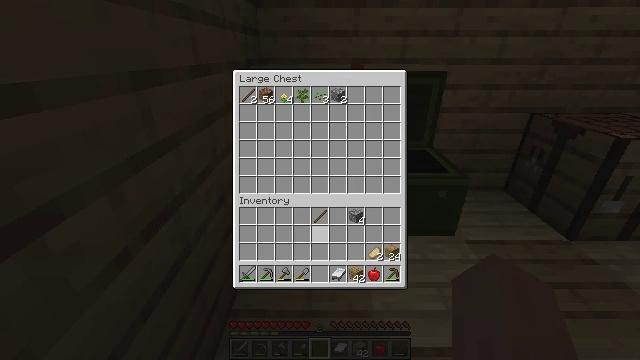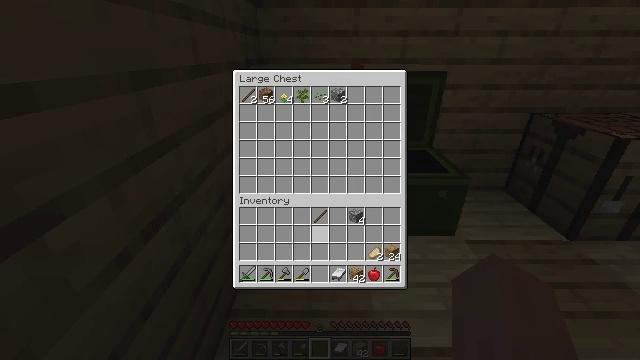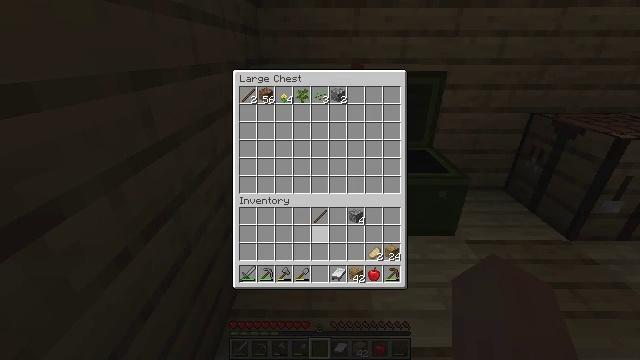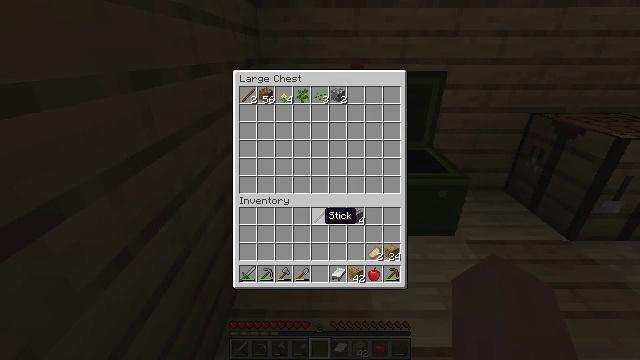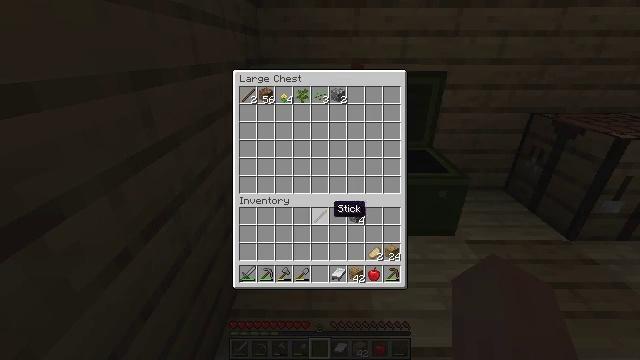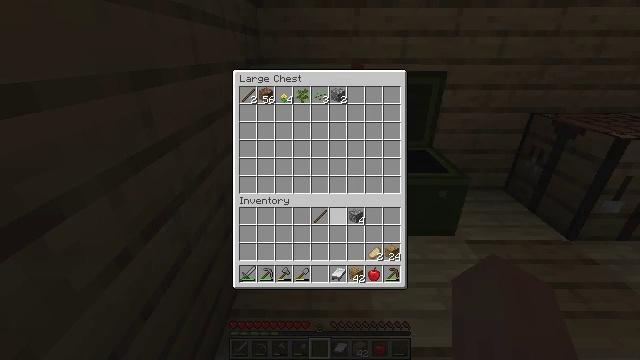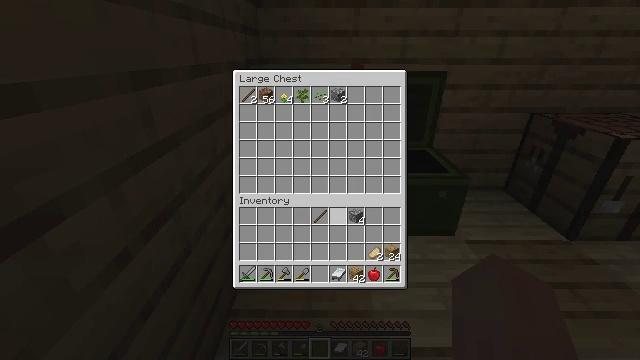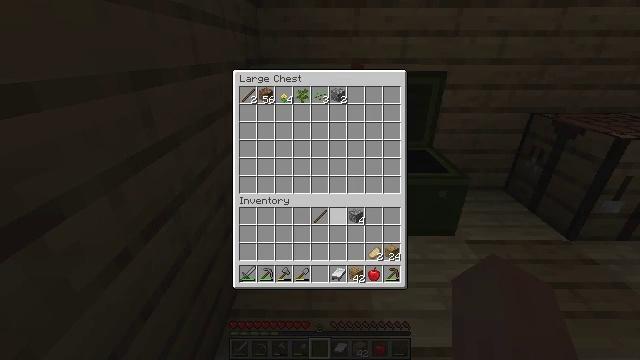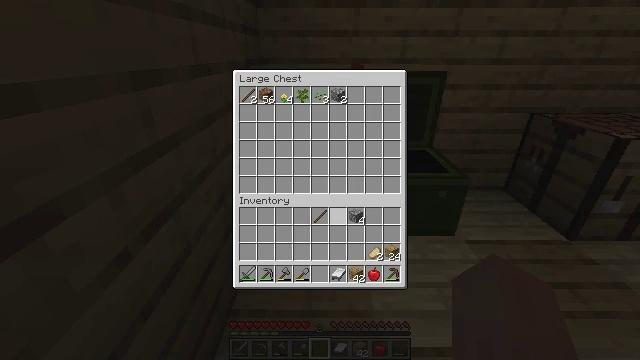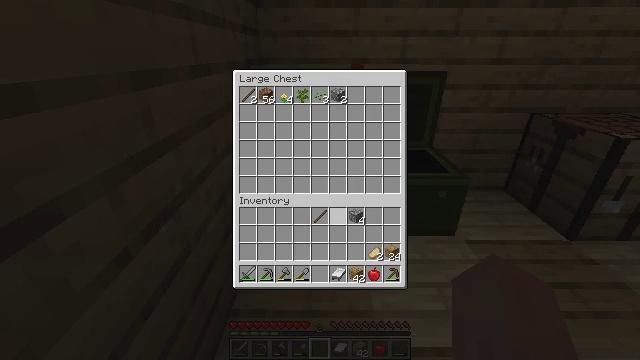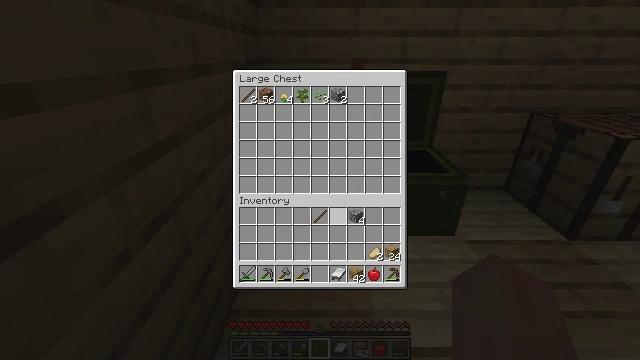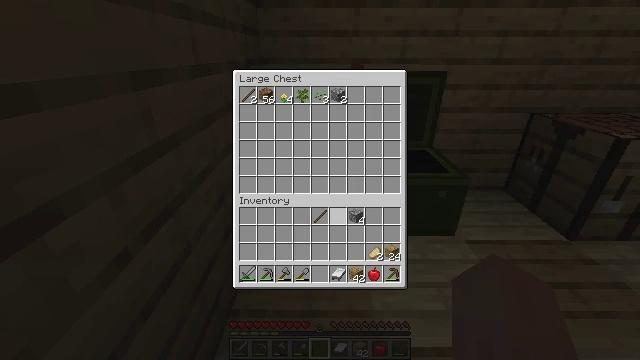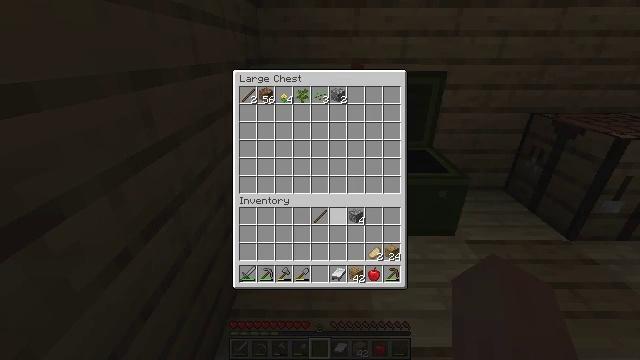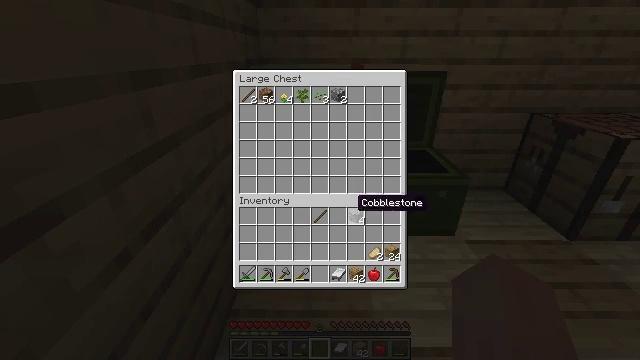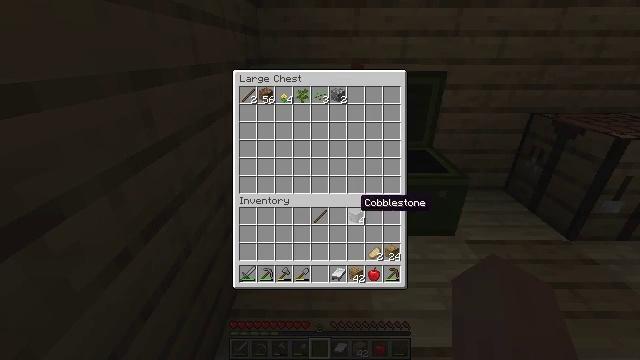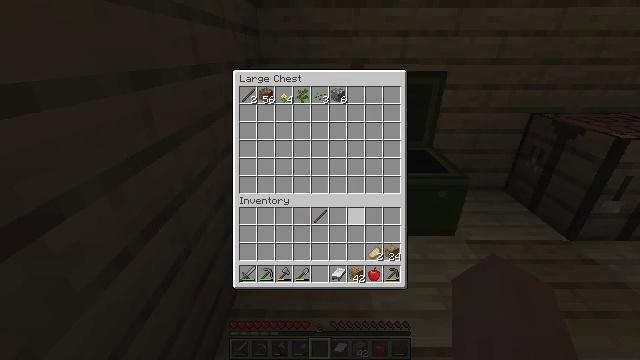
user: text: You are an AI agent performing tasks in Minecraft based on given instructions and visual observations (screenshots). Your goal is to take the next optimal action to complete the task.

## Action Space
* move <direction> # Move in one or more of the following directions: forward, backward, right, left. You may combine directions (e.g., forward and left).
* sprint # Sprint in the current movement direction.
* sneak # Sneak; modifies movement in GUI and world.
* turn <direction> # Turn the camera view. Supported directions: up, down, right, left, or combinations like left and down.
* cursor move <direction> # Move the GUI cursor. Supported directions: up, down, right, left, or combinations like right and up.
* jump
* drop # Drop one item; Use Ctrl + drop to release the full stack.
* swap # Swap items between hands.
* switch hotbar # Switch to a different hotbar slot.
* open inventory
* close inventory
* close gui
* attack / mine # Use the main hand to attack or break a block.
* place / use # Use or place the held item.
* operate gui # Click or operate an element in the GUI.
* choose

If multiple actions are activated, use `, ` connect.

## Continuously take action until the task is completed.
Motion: motion action
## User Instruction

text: To craft an oak pressure plate, use oak planks in the crafting table.
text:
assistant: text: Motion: sneak
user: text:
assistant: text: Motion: sneak, operate gui
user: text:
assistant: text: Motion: sneak, operate gui
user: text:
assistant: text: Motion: sneak, cursor move right, operate gui
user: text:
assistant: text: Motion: sneak, cursor move right and up
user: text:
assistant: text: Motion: sneak
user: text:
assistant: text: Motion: sneak
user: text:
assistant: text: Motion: sneak
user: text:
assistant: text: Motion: sneak, operate gui
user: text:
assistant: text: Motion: sneak, operate gui
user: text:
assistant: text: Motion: sneak, operate gui
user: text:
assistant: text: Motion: sneak
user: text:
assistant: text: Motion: sneak
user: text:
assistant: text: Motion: sneak
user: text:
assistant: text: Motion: sneak
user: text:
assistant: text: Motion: sneak, operate gui
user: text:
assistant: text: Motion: sneak, operate gui
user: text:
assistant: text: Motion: sneak, operate gui
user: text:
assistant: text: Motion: sneak, cursor move left
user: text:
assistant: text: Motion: sneak, cursor move left
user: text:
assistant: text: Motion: sneak, cursor move left
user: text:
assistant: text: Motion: sneak, operate gui
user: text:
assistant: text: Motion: sneak, operate gui
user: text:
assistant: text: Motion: sneak, operate gui
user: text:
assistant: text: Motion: sneak
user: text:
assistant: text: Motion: sneak, cursor move right and down
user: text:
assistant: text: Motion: sneak, cursor move right and down
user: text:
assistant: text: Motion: sneak, cursor move down
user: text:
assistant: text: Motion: sneak
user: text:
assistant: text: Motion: sneak